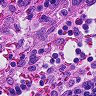
Metastatic tissue present: no